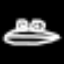
Label: frog